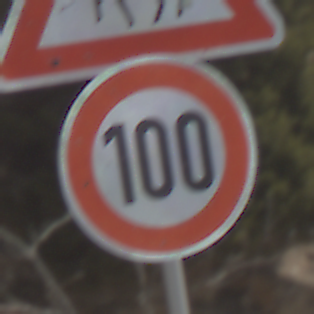
Verkehrszeichen: Geschwindigkeit100
Zusatzzeichen oben: ReiterRechts
Umgebung: Outdoor, Nature
Tageszeit: Midday
Wetter: PartlyCloudy
Licht: Natural
Jahreszeit: NotSpecified
Kontrast: HighContrast